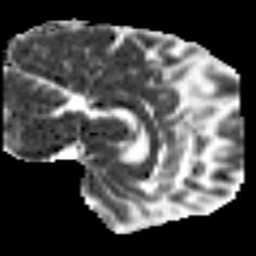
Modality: MD
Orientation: sagittal
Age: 33
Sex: male
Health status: ill
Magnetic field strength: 3 T
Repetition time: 8.4 s
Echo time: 0.0926 s